Question: Apparently I have 3 dlls with the same namespace (however the object browser says it only exists in one).
Usually in Resharper I can automatically resolve a reference, but in this case it won't do it. The type in question is 'ItemEvents_10_Event' and when I search for that type here's what comes up:

I've tried prefixing the interface with 'Microsoft.Interop.Outlook', but it still complains with the same message.
Here's the usage in case that helps:
'''
((ItemEvents_10_Event)MailItem).Send += OnSend;
((ItemEvents_10_Event)MailItem).BeforeAttachmentAdd += BeforeAttachmentAdd;
((ItemEvents_10_Event)MailItem).Write += OnInspectorSaved;
'''
Note that I do not get any compile or runtime errors (at runtime my method never gets invoked), however the class has squiggly red lines under them which alerts me there is an issue.
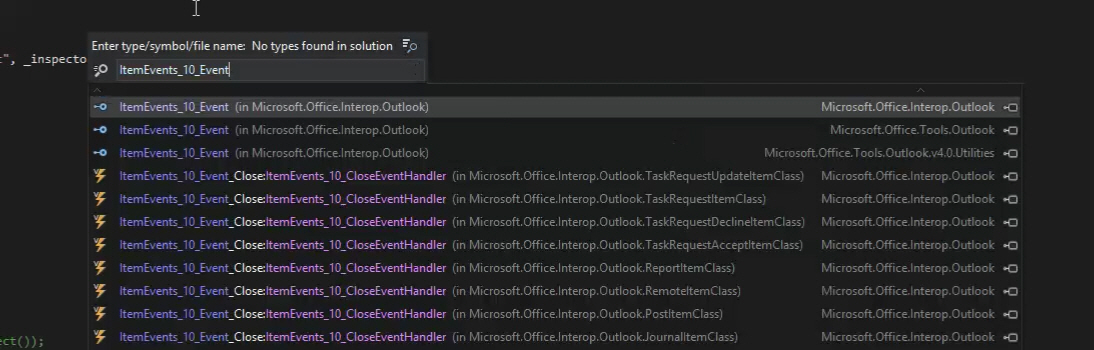
Answer: This may be a case of needing <URL>, that all contain the same class in the same namespace.
In VS, select your reference that you want to use (Can be any of the 3), and give it an alias:
You can then use this in your file as:
'''
extern alias MyAlias;
using ItemEvents_10_Event = MyAlias::Microsoft.Office.Interop.Outlook.ItemEvents_10_Event;
'''
This will use the 'ItemEvents_10_Event' from the .dll with the alias.